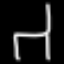
Label: chair